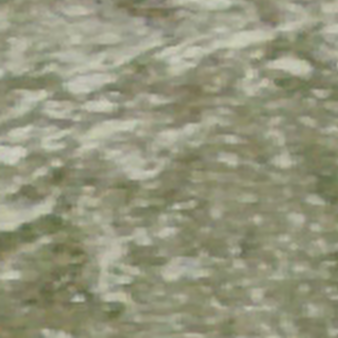
Label: other